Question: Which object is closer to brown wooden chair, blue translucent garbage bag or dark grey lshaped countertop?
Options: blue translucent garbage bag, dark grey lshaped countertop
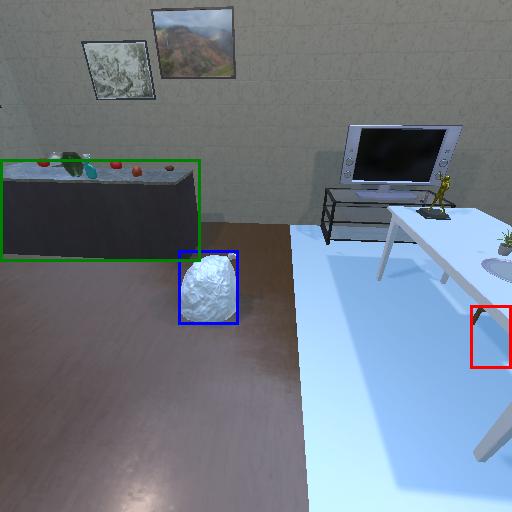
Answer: blue translucent garbage bag